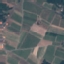
Land use / land cover class: PermanentCrop